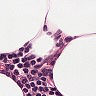
Metastatic tissue present: no